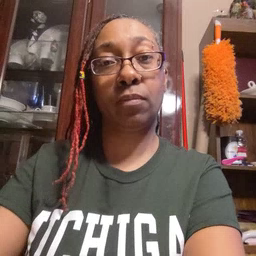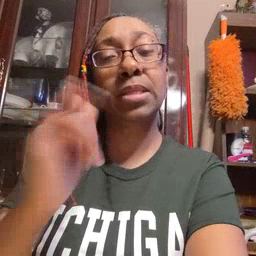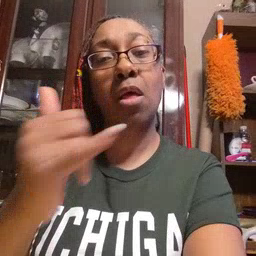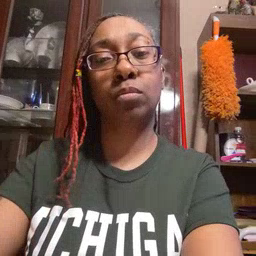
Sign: yellow